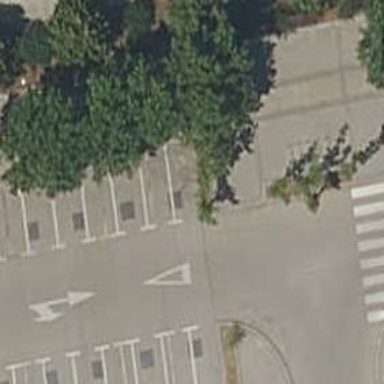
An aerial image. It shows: Bicycle parking area.